Question: I just inserted a table into a normal UIViewController and connected the delegate and source components with the file's owner. Everything works fine when i insert data into the table rows. but now i am trying to find out how rows can be deleted.
I just looked at a lot of other posts, but couldn't find the right solution.
I tried to insert a asseccory button for each row in the table:
'''
cell.accessoryType = UITableViewCellAccessoryDetailDisclosureButton;
'''
i even found the method that will be called when the accessory button is pressed:
'''
- (void)tableView:(UITableView *)tableView accessoryButtonTappedForRowWithIndexPath:(NSIndexPath *)indexPath{
NSLog(@"Accessory pressed");
//[self tableView:tableView willBeginEditingRowAtIndexPath:indexPath];
//[self tableView:nil canEditRowAtIndexPath:indexPath];
//[self setEditing:YES animated:YES];
}
'''
Inside the log the message is printed, but no one of the methods that i tried to call (the commented one) did change the view to the edit mode. How can i solve this problem?
---
Here is a Screenshot of the UIViewController. I haven't integrated a navigationController.

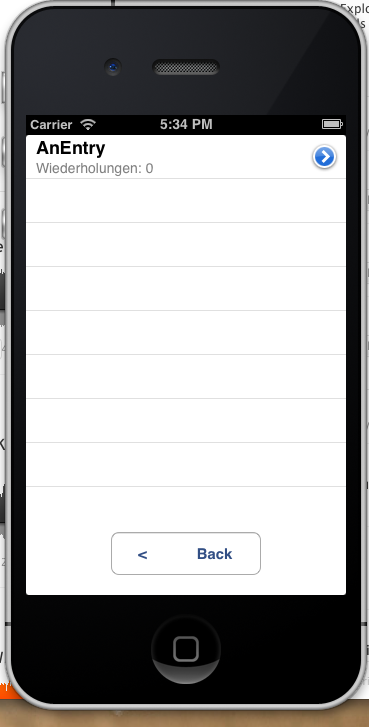
Answer: I could just solve the problem for deleting the rows. To make it work i inserted like ACB told me, the following methods:
'''
//when blue accessory button has been pressed
- (void)tableView:(UITableView *)tableView accessoryButtonTappedForRowWithIndexPath:(NSIndexPath *)indexPath{
//turn into edit mode
[tableView setEditing:YES animated:YES];
}
- (void)setEditing:(BOOL)editing animated:(BOOL)animated{
[super setEditing:editing animated:animated];
}
// method to enable the deleting of rows
-(void)tableView:(UITableView *)tableView commitEditingStyle:(UITableViewCellEditingStyle)editingStyle forRowAtIndexPath:(NSIndexPath *)indexPath{
if (editingStyle == UITableViewCellEditingStyleDelete) {
Activity *activity = [allActivities objectAtIndex:indexPath.row];
// remove the item from the array
[allActivities removeObjectAtIndex:indexPath.row];
//delete element from database with created method
[dataController deleteFromTable:@"activity" theElementWithID:activity._id];
[tableView setEditing:NO animated:YES];
// refresh the table view
[tableView reloadData];
}
}
'''
I found this solution on <URL>
But i still have just one problem. If somebody enters in editing mode, and won't delete a row, there is no possibility, to turn the editing mode off again. If you switch the view and come back again it autmatically stops, but otherwise its not possible because i don't have a NavigationController inserted.
Is there a way, to access the state of the Deletion Control on the left of the row while editing? it would be useful to detect if somebody turned the deletion off again to jump out of editing mode.
It might not fit the apple user guide, but im just on my first project and it should just work.